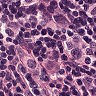
Metastatic tissue present: yes